Question: I want to design some speech bubble like comment box in HTML with CSS. However I can't get the filler div to use the remaining width.

So how can I get the border to be complete?
I created a jsfiddle with my complete code (except for the images). <URL>
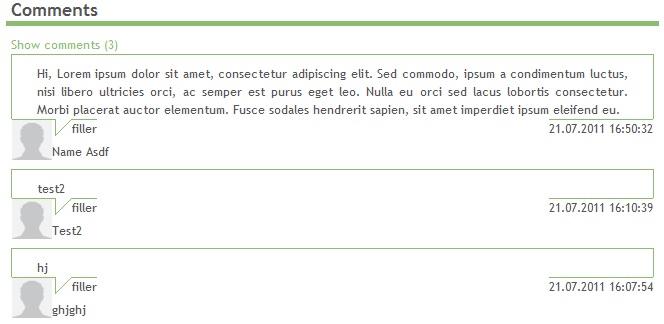
Answer: Here what I was able to do, basically filler is 100% wide but is under the arrow.
<URL>